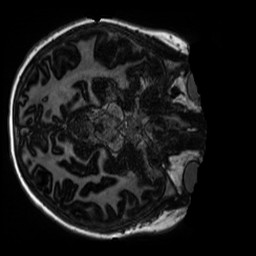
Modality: MP2RAGE
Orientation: axial
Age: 10
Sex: female
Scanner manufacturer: siemens
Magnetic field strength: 3 T
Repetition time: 4 s
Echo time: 0.00303 s